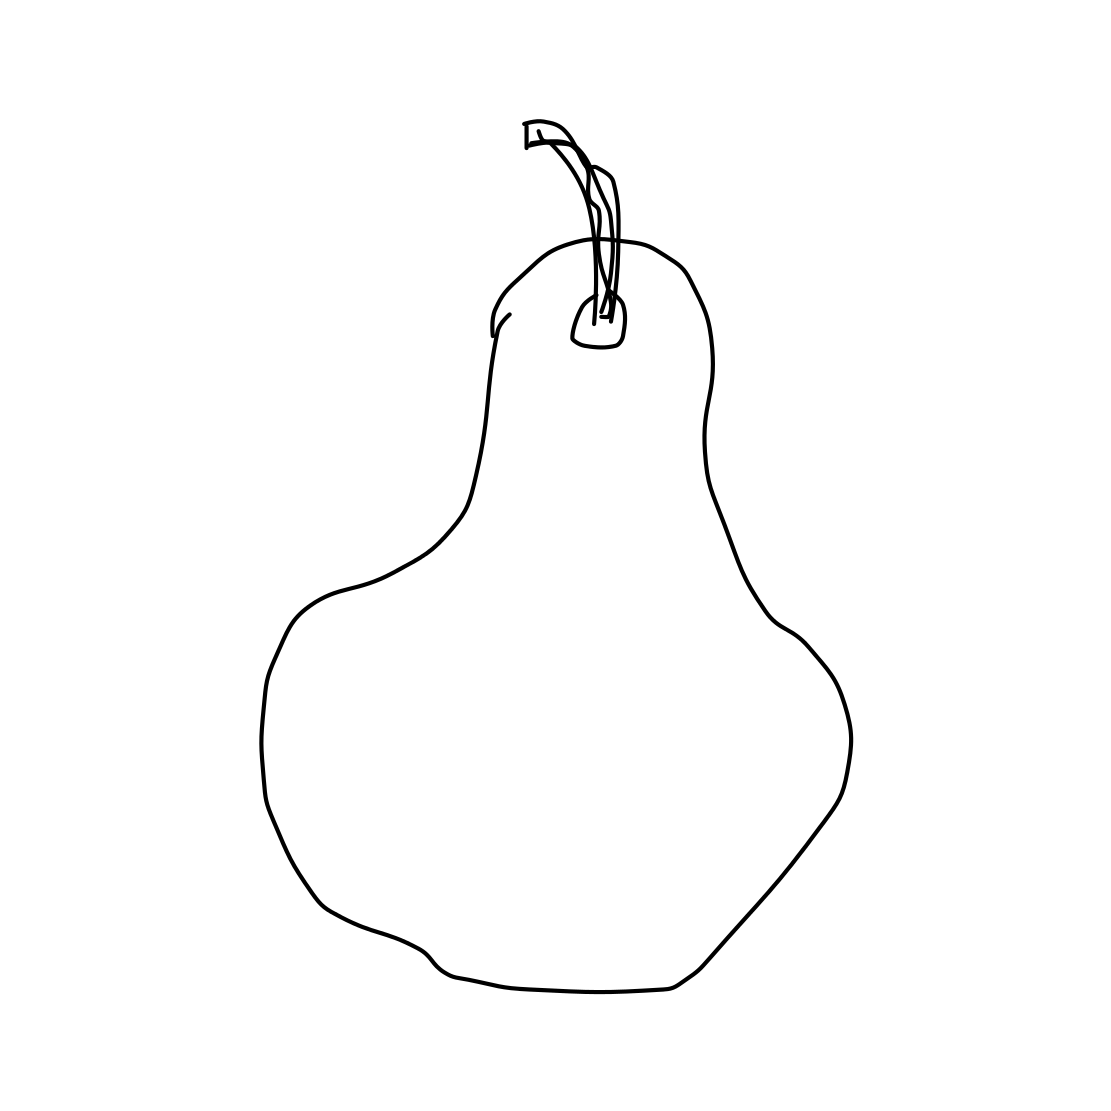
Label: pear